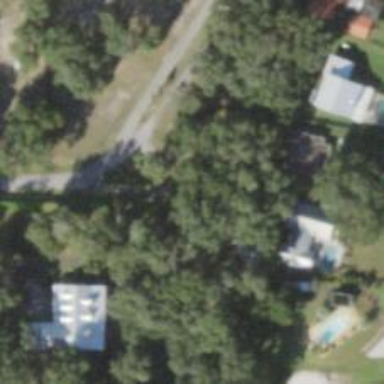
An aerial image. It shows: Driveway leading to service road.